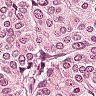
Metastatic tissue present: yes